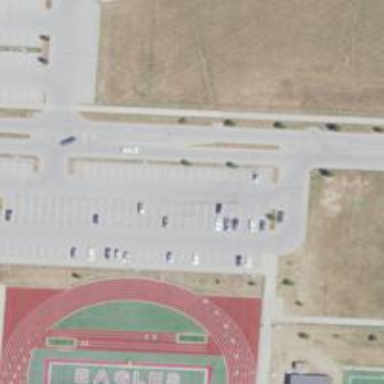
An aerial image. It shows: Parking area with asphalt surface.